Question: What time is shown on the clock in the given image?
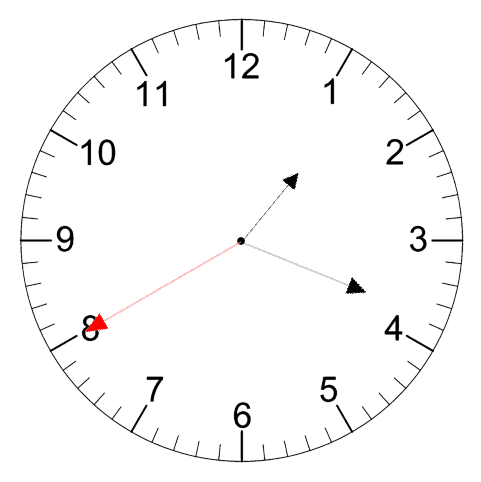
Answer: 01:18:40